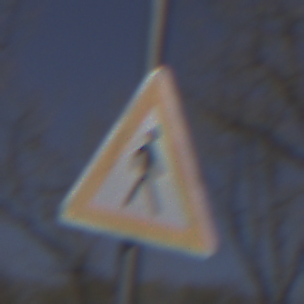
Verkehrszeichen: FussgaengerLinks
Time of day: Midday
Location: Outdoor (Nature)
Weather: Clear
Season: NotSpecified
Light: Natural